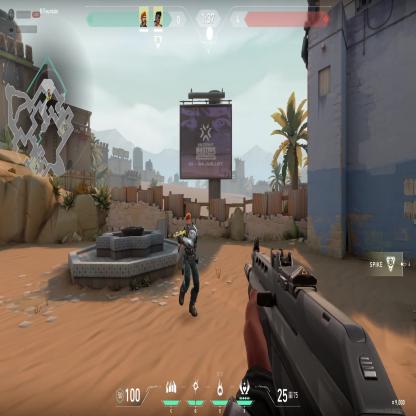
Label: teammate